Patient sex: F
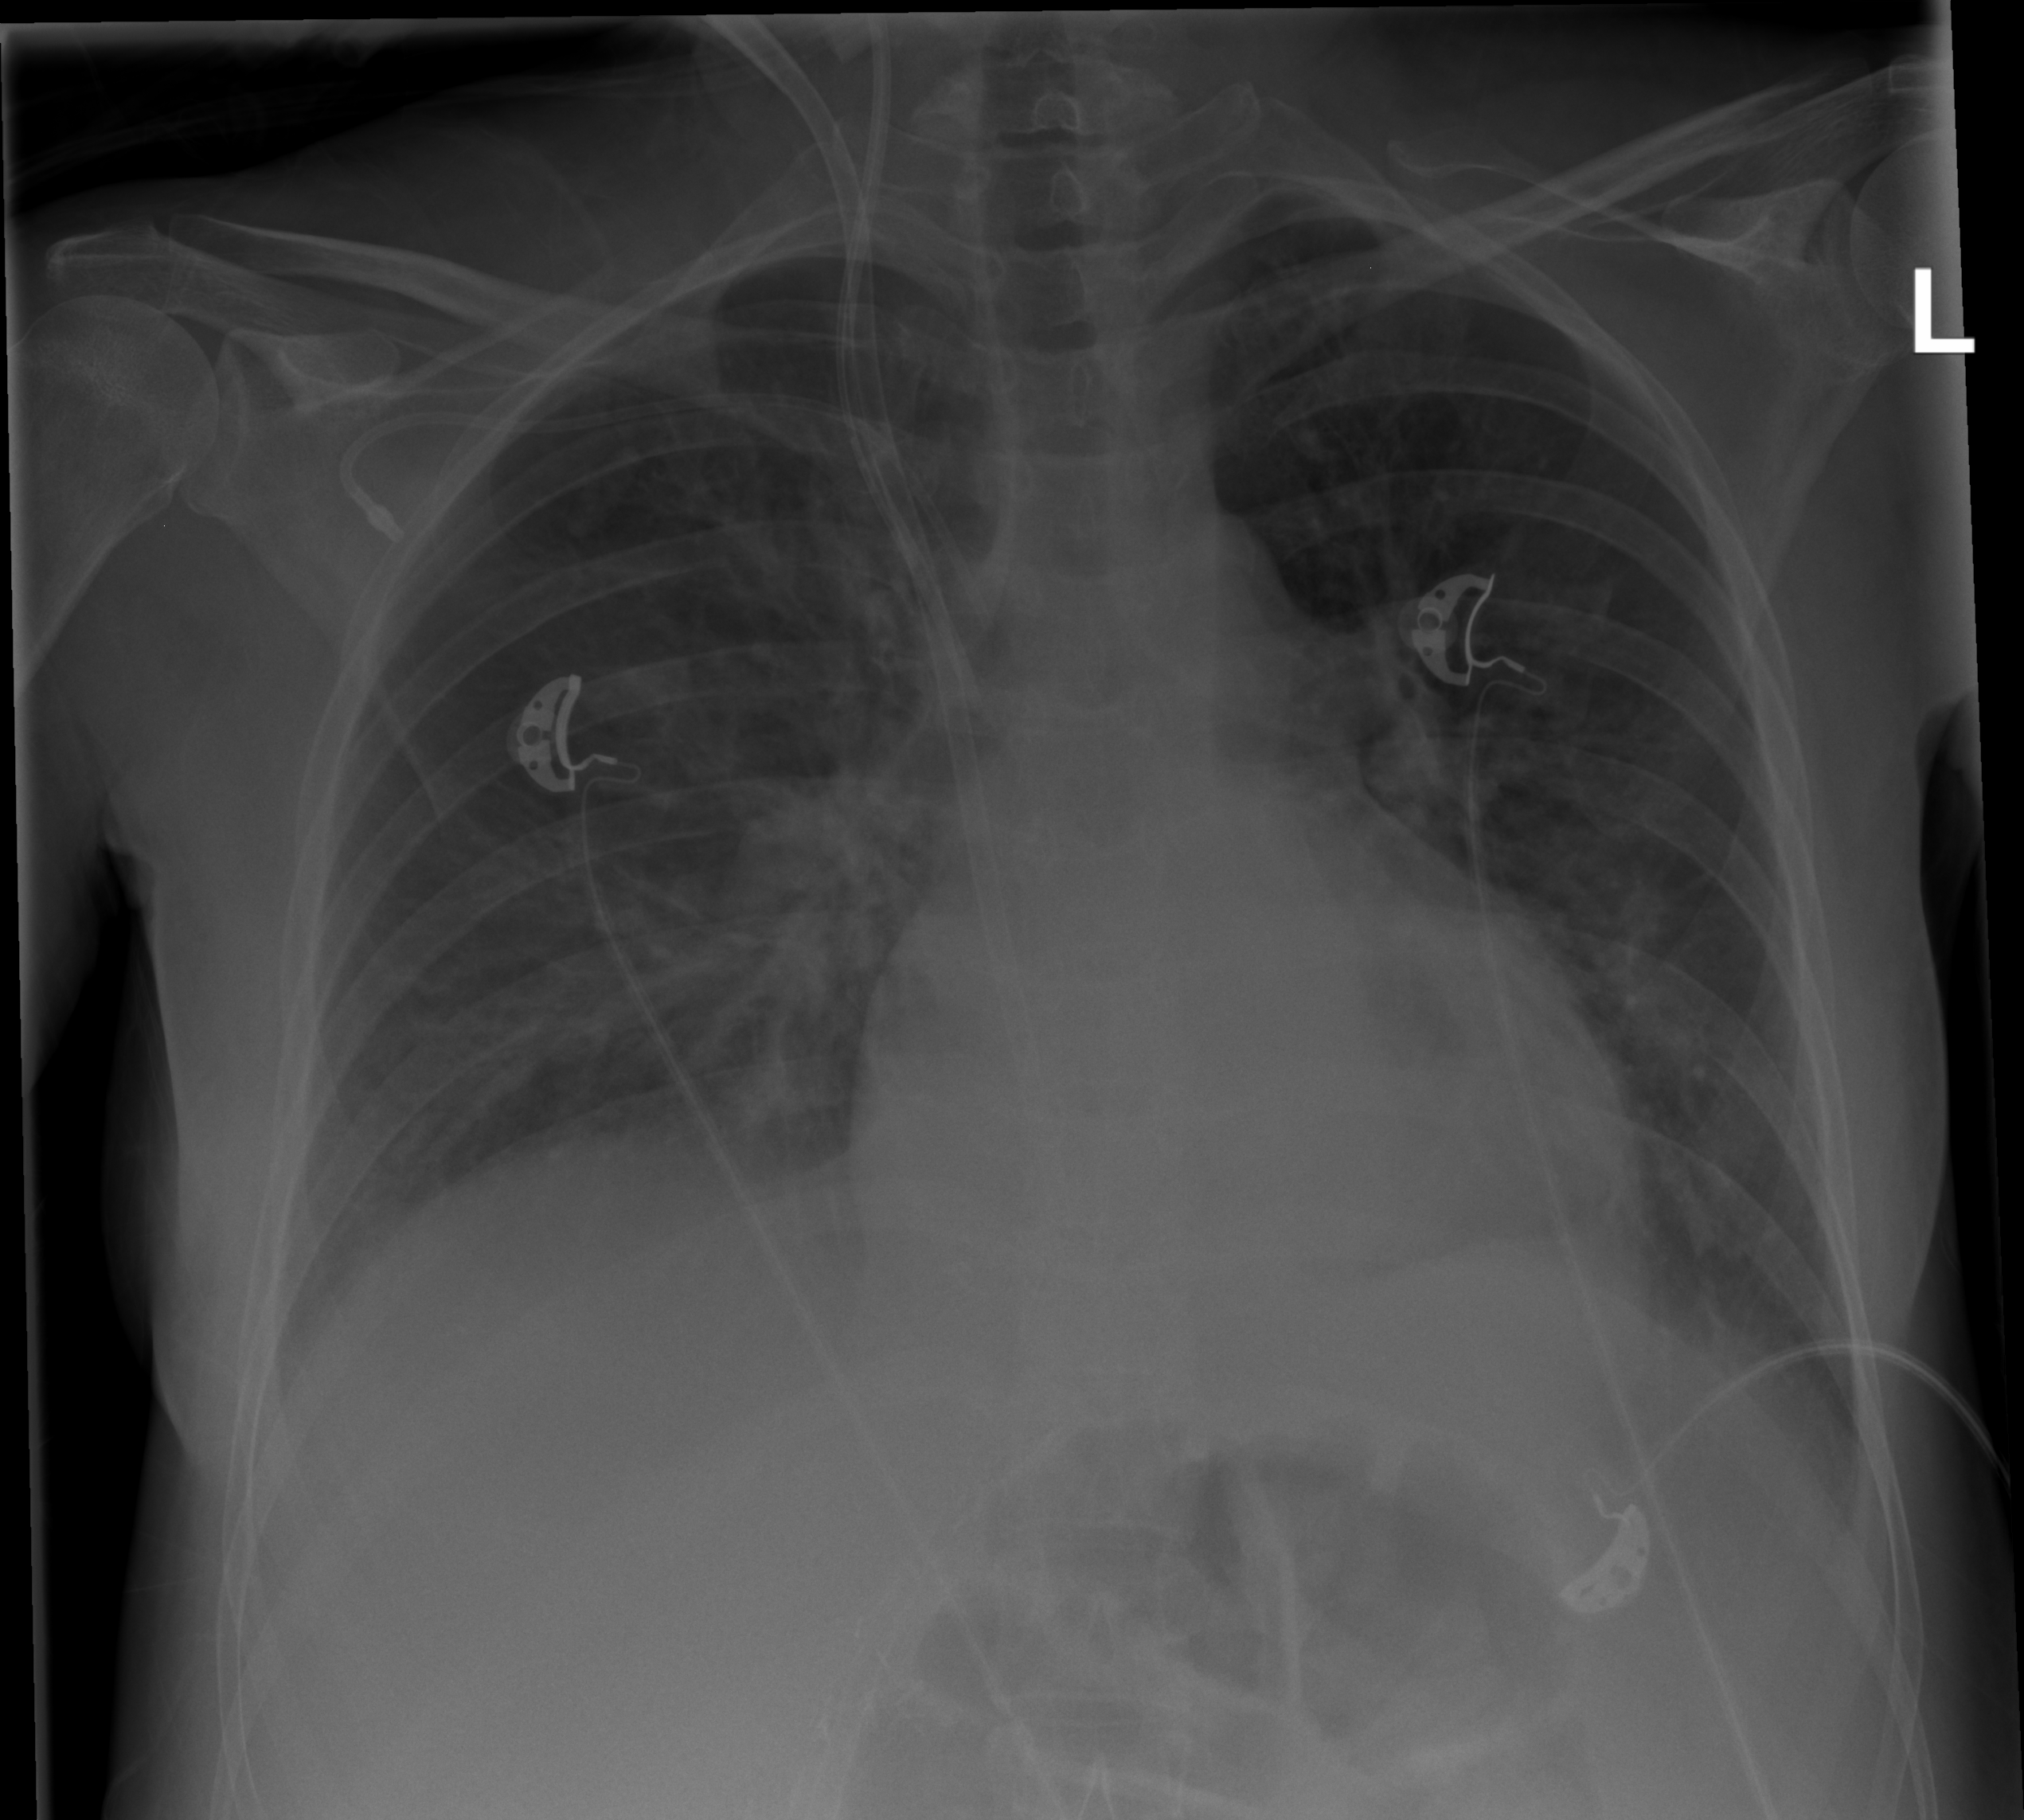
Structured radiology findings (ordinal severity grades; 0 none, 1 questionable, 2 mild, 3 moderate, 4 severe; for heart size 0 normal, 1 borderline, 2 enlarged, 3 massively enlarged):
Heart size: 1
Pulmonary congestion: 0
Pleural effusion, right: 2
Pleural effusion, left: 2
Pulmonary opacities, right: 2
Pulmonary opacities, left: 0
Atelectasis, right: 2
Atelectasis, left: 2